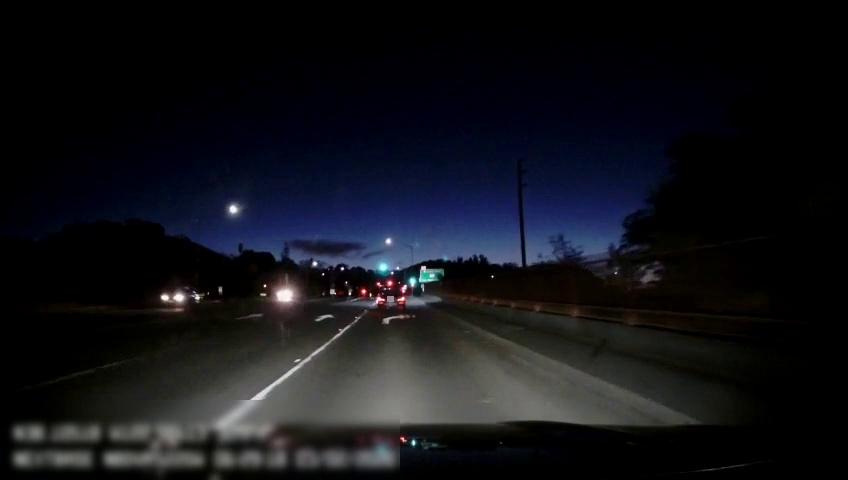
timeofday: Night
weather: Other
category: Drivable Space
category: Vehicles | Car
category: Vehicles | Car
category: Vehicles | Car
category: Lanes | Current Lane
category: Lanes | Alternate Lane
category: Traffic | Signs